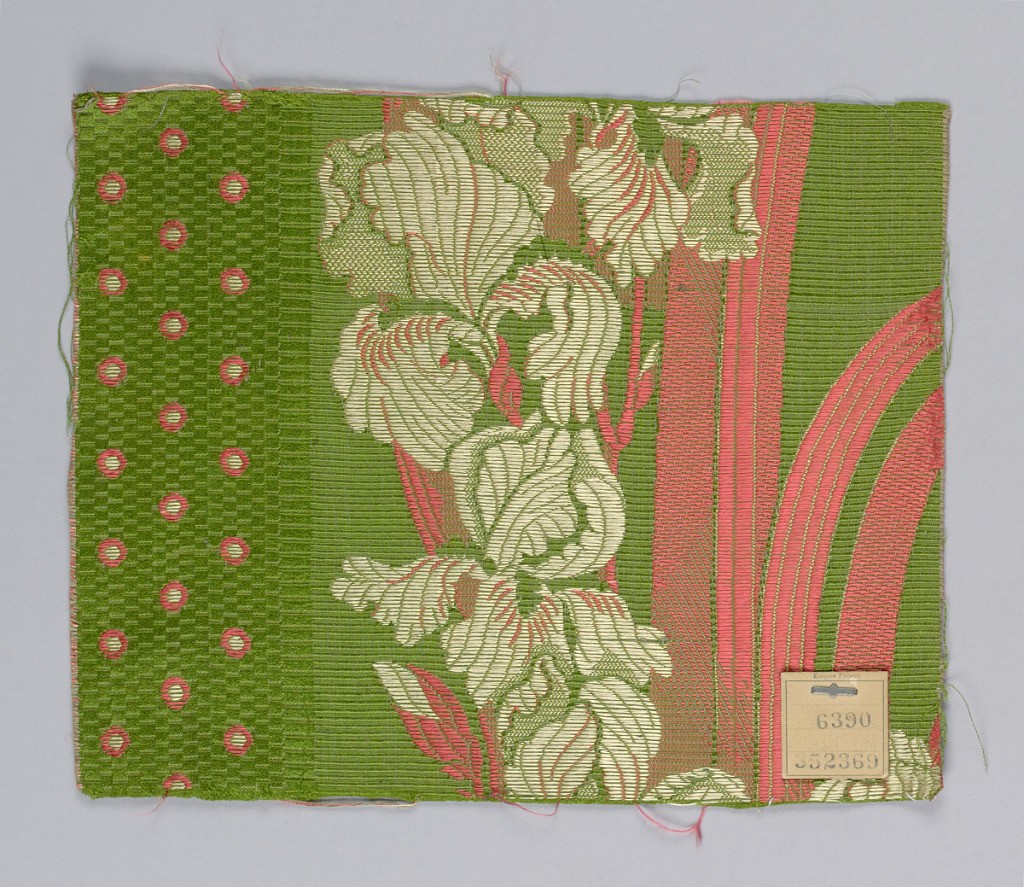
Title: Sample
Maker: Orinoka Mills, Philadelphia, Pennsylvania, USA
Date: ca. 1910
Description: Bright green warp with bright pink and white wefts forming a vertical floral pattern with areas of dots.